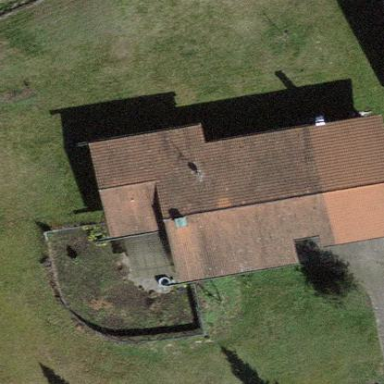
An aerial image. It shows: Detached building with gabled roof.